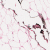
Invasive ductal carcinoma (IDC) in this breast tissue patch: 0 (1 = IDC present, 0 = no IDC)